Question: I'm sure there will be an answer to this somewhere but I just cant seem to find it on here.
I recently moved my magneto store from my localhost to the live server - everything has gone relatively smoothly so far but I have encountered a couple of problems:
1: When in the 'Manage Categories' section I can create new categories which appear in the left column after refreshing the page - however clicking on these existing categories to edit them will do nothing (I simply get a loading message after which nothing happens - it just remains on the 'New Root Category' tab as shown below).

2: A similar problem when editing existing CMS pages - I can edit the page and save the changes however nothing will take effect - the website doesn't update and when I go back into the edit option all of the changes I've made have been undone.
I've tried a couple of things (Reindexing, refreshing cache) but nothing has worked yet. Obviously something has gone wrong when moving from the local host but I cant work out what.
Would greatly appreciate any help with this problem.
EDIT: I"ve also tried creating a new product - it was working up until the point when I went to select a category - everything else works but clicking on the category tab does nothing.
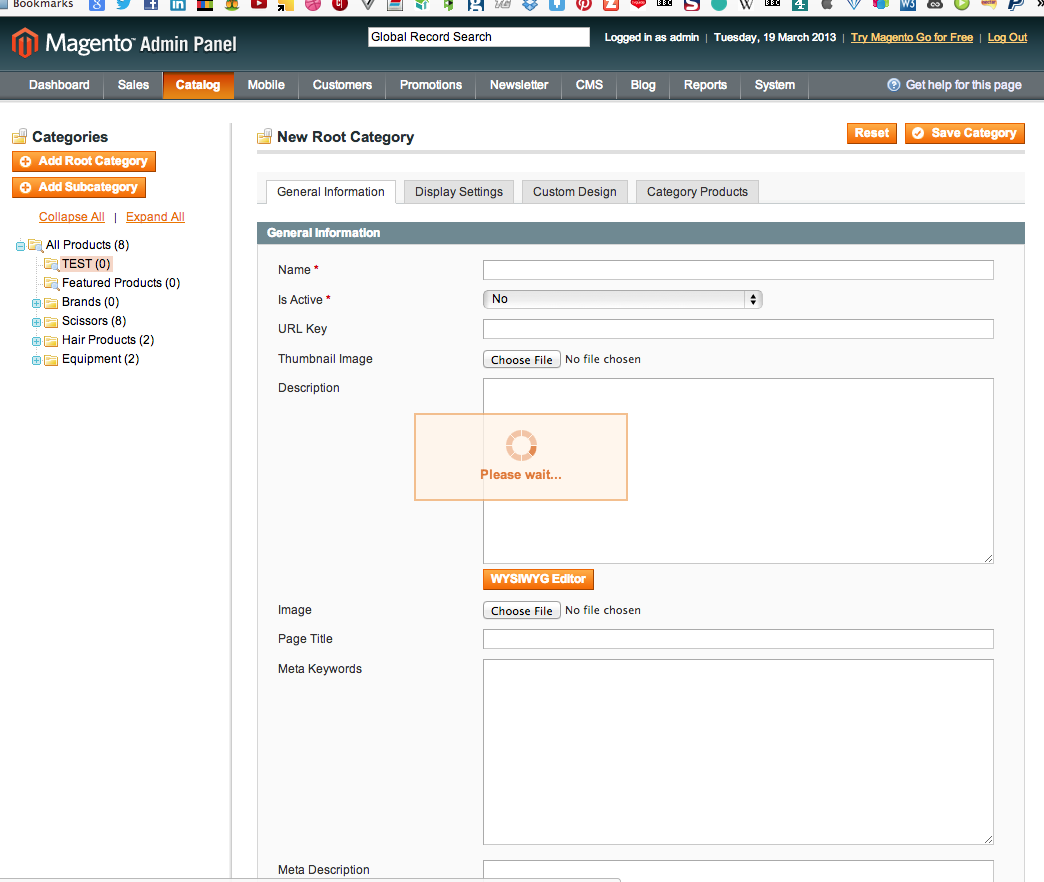
Answer: I've done a lot of Magento transfers before. These are the steps I take:
1. Copy Magento Files.
2. Copy Database.
3. Open app/etc/local.xml and update the database connection information.
4. In the database table core_config_data, change both values for path equal to web/unsecure/base_url and web/secure/base_url to the correct site URLs
5. In the Magento root, delete all files under /var/cache/ and /var/session/'
6. Change the owner of all the files to the correct web user using CHOWN in shell.
In your case, it may be an issue of URL Rewrites. Try truncating your 'core_url_rewrite' table and seeing it that solves the issue.
He was receiving a 406 error message which was related to 'mod_security' blocking the ajax requests. Disabling 'mod_security' fixed the issue.